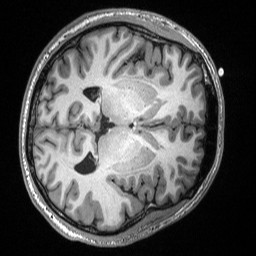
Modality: T1w
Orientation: axial
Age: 25
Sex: male